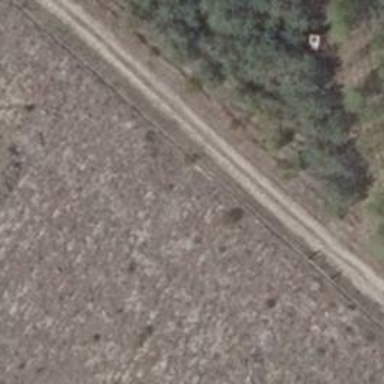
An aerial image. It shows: Track road with grade4 tracktype.